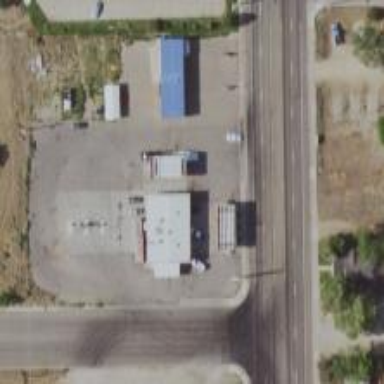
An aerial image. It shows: Convenience shop.